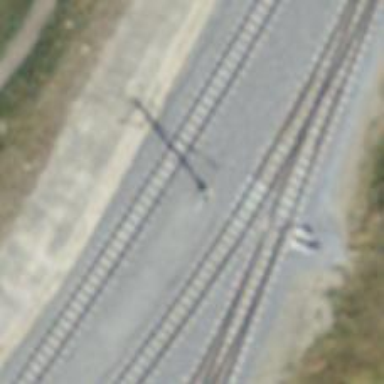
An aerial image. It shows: Catenary mast for power lines.